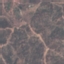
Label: PermanentCrop